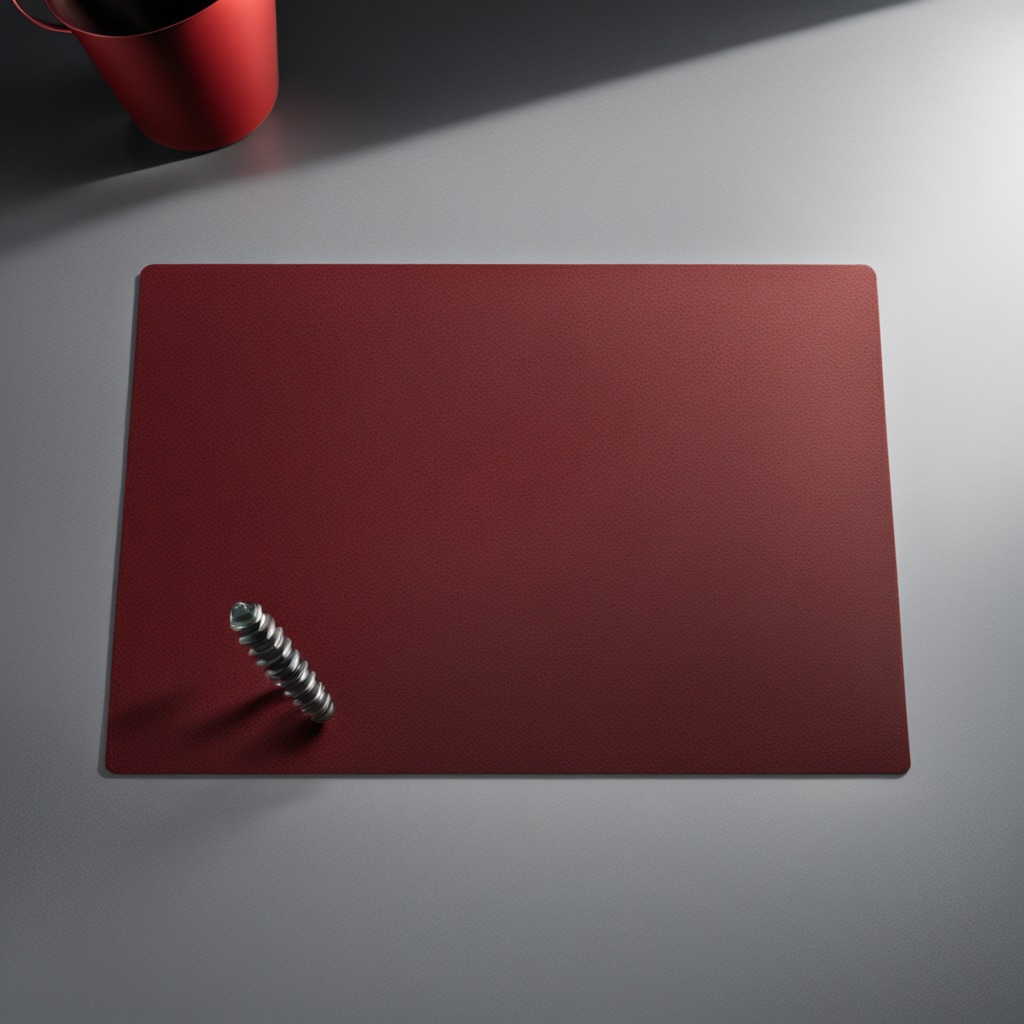
A metal screw is lying on a clean granite tabletop covered with a red rubber mat inside a workshop under bright overhead lighting crisp shadows high clarity worn but beneath the mat.